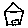
Label: house